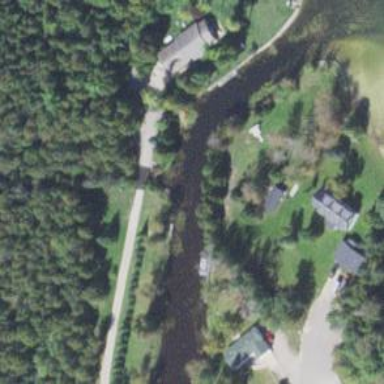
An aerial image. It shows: Cantilever bridge over driveway.